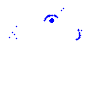
Particle: kaon